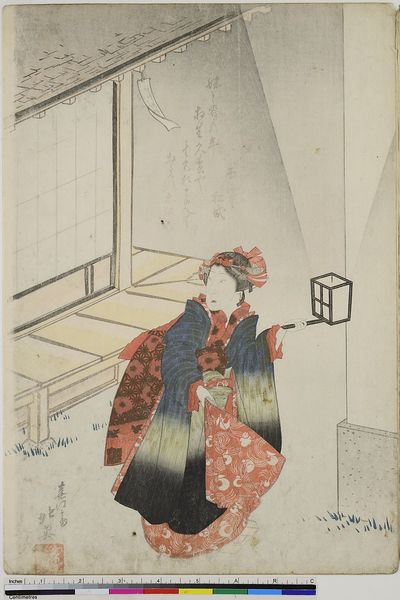
Künstler: Shunbaisai Hokuei
Standort: Hamburg
Institution: Museum für Kunst und Gewerbe Hamburg
Schlagwörter: laterne, dach, theater, holzschnitt, ornamente, asien, druckgraphik, druckgrafik, zeit, schauspieler, farbholzschnitt, schauspielerin, kimono, kabuki, edo, reproduktionen, druckerzeugnisse, theateraufführung, ukiyo, gebetsfahne